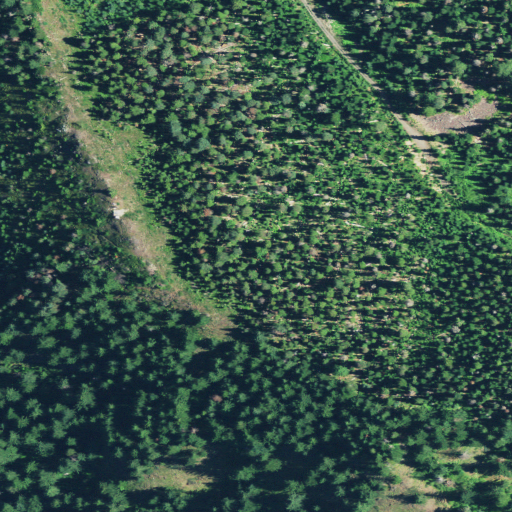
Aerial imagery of cliff(s) in Oregon named Frissell Point containing evergreen forest and shrub